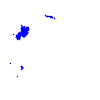
Particle: electron